Question: I'm seeing a weird animation of the camera iris when I present a 'UIImagePickerController' in a 'UIPopoverController' with the following code:
'''
UIImagePickerController *imagePicker = [[UIImagePickerController alloc] init];
[imagePicker setSourceType:UIImagePickerControllerSourceTypeCamera];
[popover setContentViewController:imagePicker animated:YES];
'''
I should also mention that the 'UIPopoverController' is already presented with another content view controller at this point and thus the call to 'setContentViewController' is changing the popover's content to the image picker.
This is what is looks like when the image picker is shown:

What is going on here?
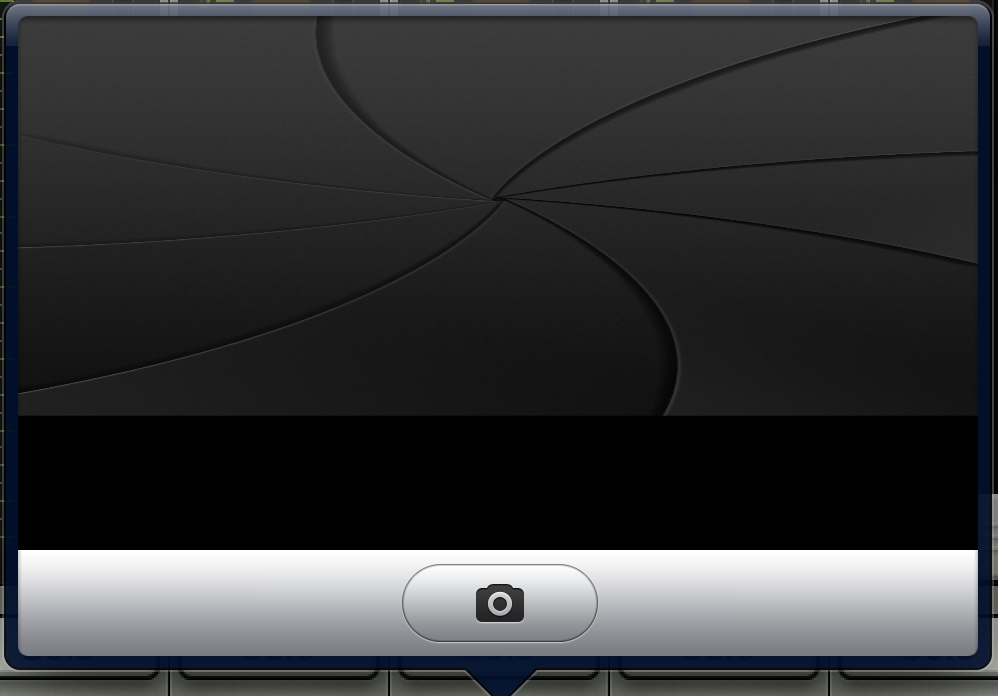
Answer: After months of stewing over this, I came up with the solution!
The unsightly black bar below the shutter animation has to do with the fact that the 'UIPopoverController' has a 'UINavigationController' as it's content view controller before setting the 'UIImagePickerController' as the content view controller. The height of the black bar is the same height as the navigation bar of the 'UINavigationController'.
Anyways, the solution was to set the popover content size to '[imagePicker contentSizeForViewInPopover]' before I set the 'UIPopoverController's' content view controller to the 'UIImagePickerController'.
Here's some code:
'''
UIImagePickerController *imagePicker = [[UIImagePickerController alloc] init];
[imagePicker setSourceType:UIImagePickerControllerSourceTypeCamera];
[popover setPopoverContentSize:[imagePicker contentSizeForViewInPopover] animated:YES]
[popover setContentViewController:imagePicker animated:YES];
'''
The key is this call right here:
'''
[popover setPopoverContentSize:[imagePicker contentSizeForViewInPopover] animated:YES]
'''